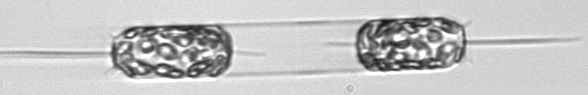
Label: Ditylum_brightwellii